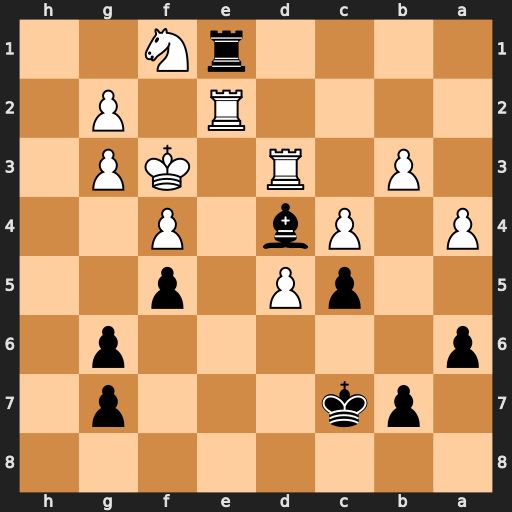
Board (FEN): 8/1pk3p1/p5p1/2pP1p2/P1Pb1P2/1P1R1KP1/4R1P1/4rN2
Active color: b
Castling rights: -
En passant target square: -
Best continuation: Rxf1+ Rf2 Rxf2#